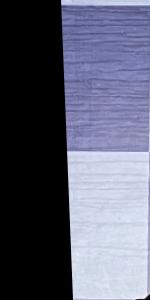
Label: Empty